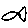
Label: fish